Question: I am trying to add a document repository to a new project hosted in VisualStudio.com
I can only find ways of doing it in TFS similar to that explained in the following MSDN.
<URL>
Is it possible to manage project documents for project hosted in visual studio?
How can I do that?

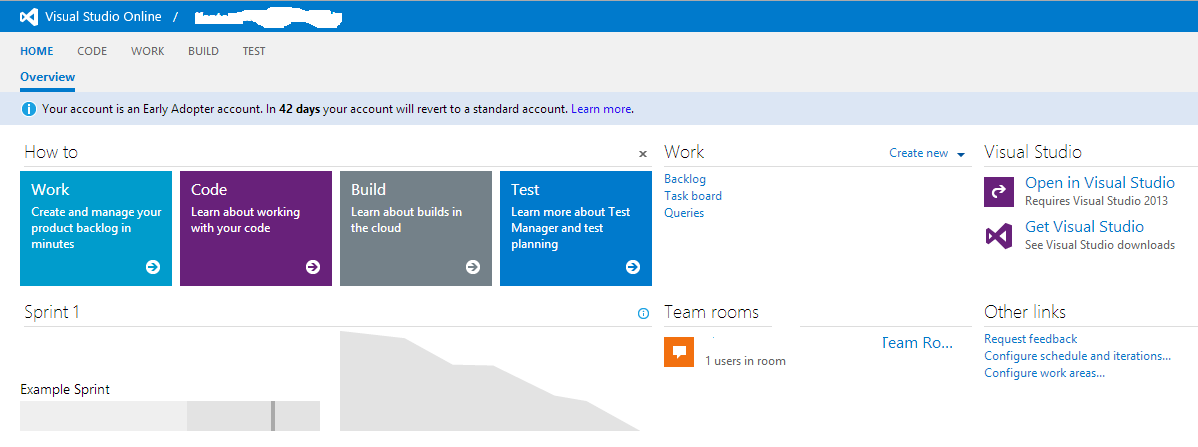
Answer: Per <URL> the project portal is not available for Visual Studio Online:
> If your team project was created using the Basic configuration or is
hosted on Visual Studio Online, you won't have access to a project
portal.